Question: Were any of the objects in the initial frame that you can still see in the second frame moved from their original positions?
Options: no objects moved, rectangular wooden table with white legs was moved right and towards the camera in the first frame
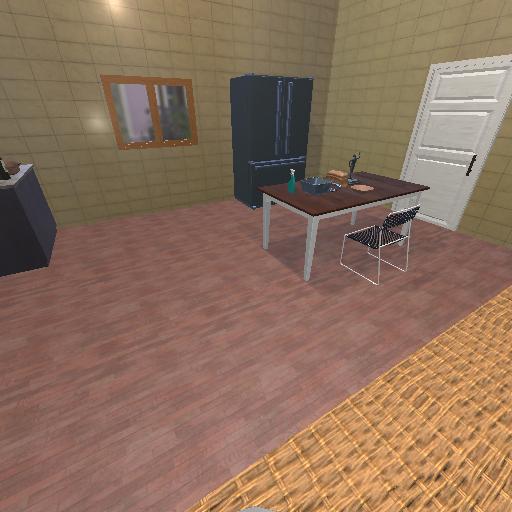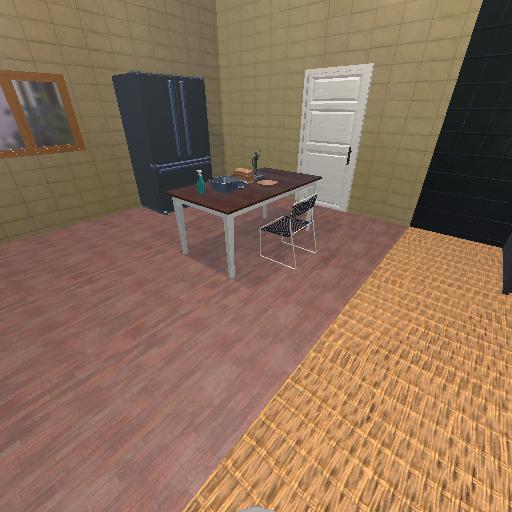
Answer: no objects moved